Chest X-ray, AP view. Patient: 58 years old, sex M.
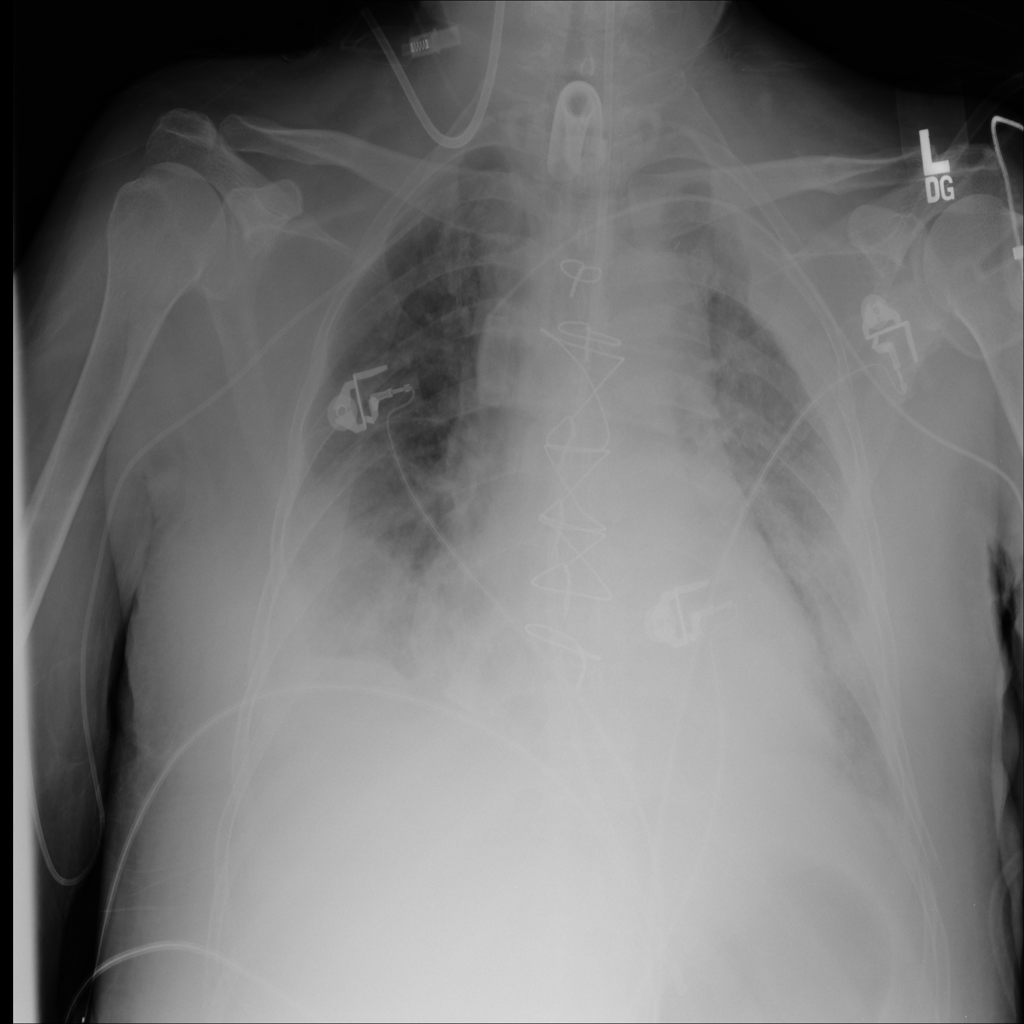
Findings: Pleural_Thickening